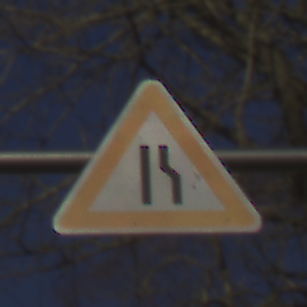
Verkehrszeichen: EinseitigVerengteFahrbahnRechts
Umgebung: Outdoor, Nature
Tageszeit: MorningAfternoon
Wetter: Clear
Licht: Natural
Jahreszeit: Winter
Kontrast: HighContrast